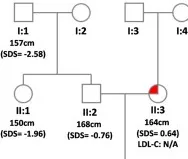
Information on case 1. (C) Pedigree.
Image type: pathology (immunostaining)